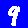
Digit: 9